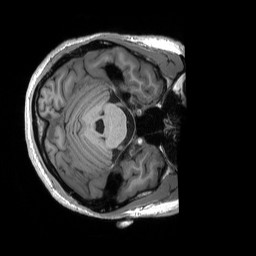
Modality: T1w
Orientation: axial
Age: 21
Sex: male
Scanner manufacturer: siemens
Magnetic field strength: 3 T
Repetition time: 2.53 s
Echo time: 0.00227 s